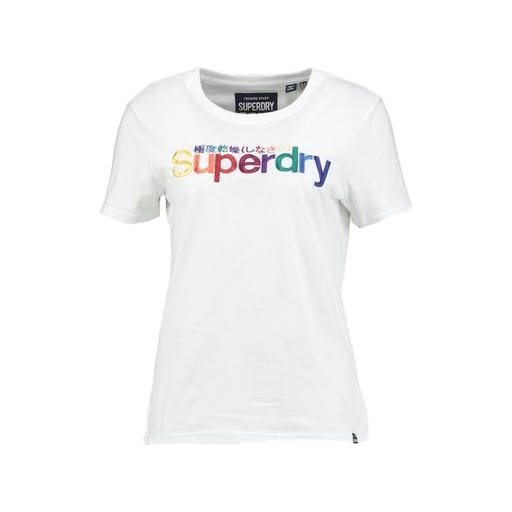
multicolor t-shirt large logo, multicolor white logo t-shirt, multicolor logo t-shirt, white background